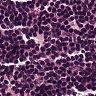
Metastatic tissue present: no